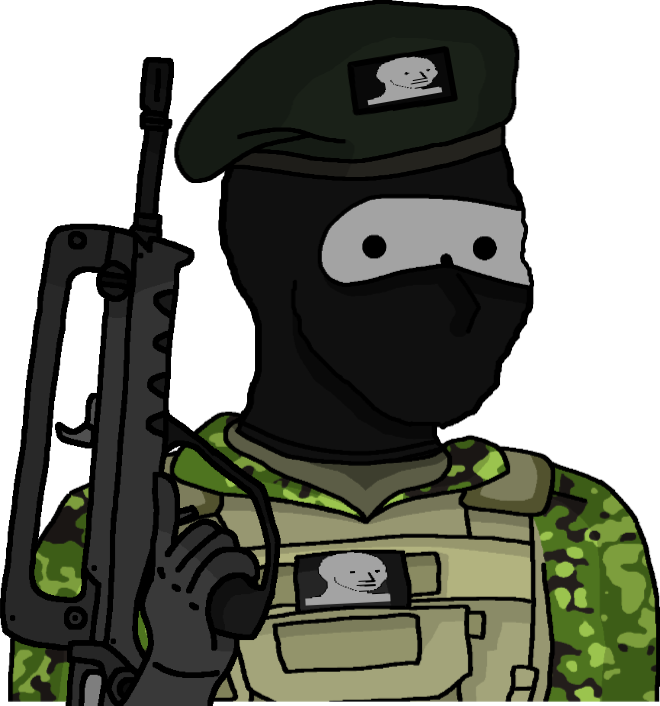
Label: 5_NPC